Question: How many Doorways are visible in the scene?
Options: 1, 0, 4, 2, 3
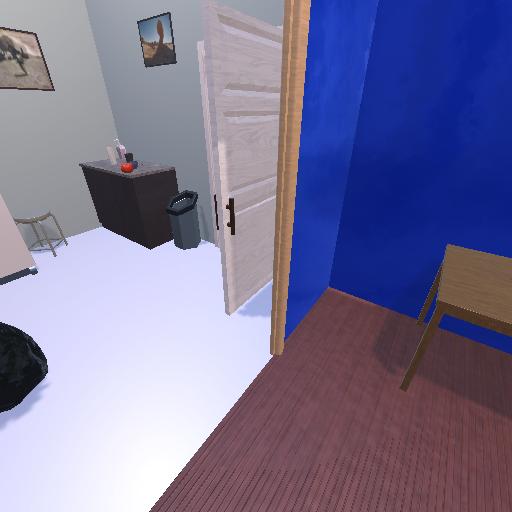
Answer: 1